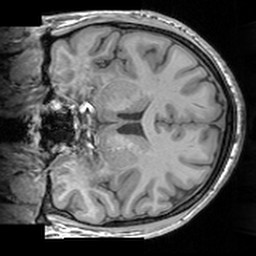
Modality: T1w
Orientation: coronal
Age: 19
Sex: male
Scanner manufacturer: siemens
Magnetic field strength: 3 T
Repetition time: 1.63 s
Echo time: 0.00311 s